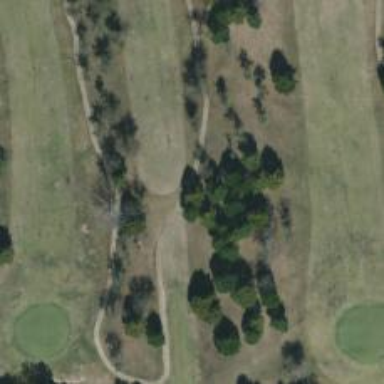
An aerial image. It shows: Service road used as golf cart path.